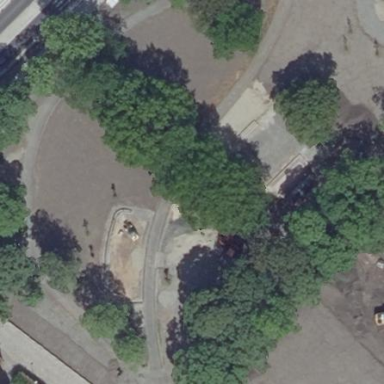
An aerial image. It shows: Park.